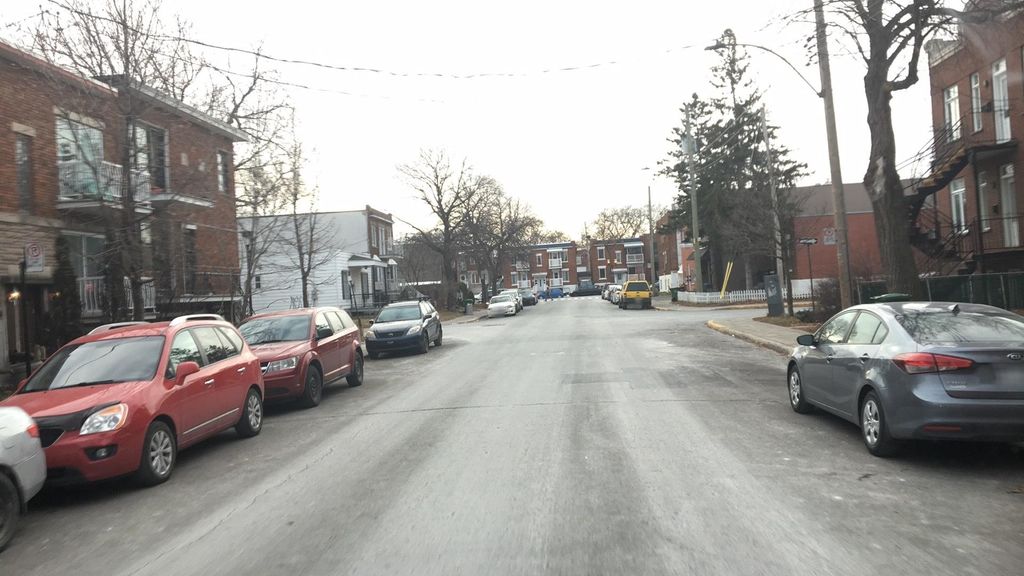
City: montreal